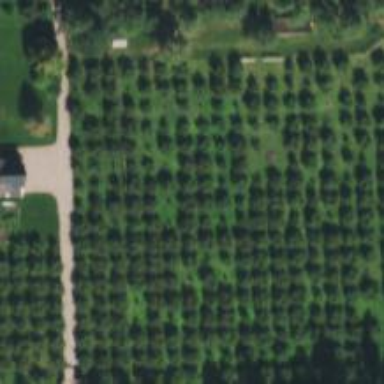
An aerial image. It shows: Orchard.